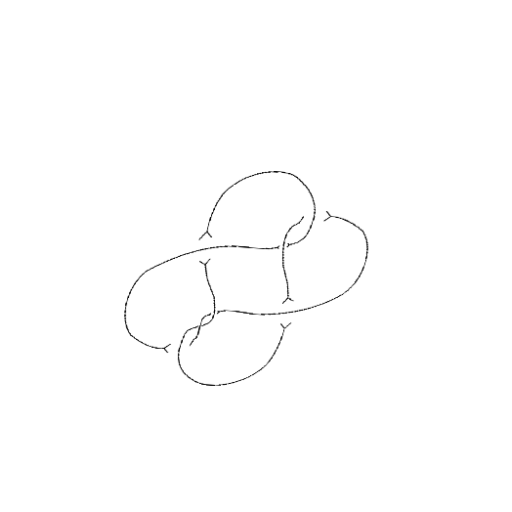
Crossing number: 7